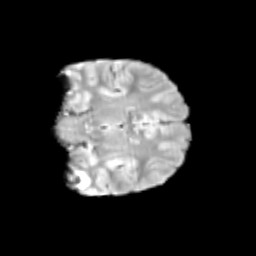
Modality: T2w
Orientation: coronal
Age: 10
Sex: male
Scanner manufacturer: siemens
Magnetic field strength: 3 T
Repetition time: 3.8 s
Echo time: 0.07 s